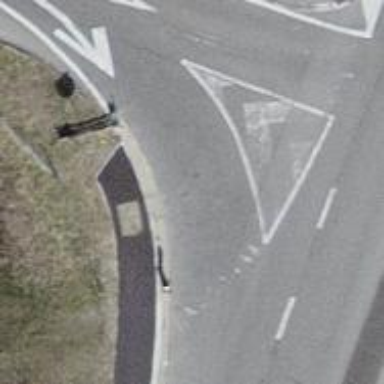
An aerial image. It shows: Road with "give way" sign.